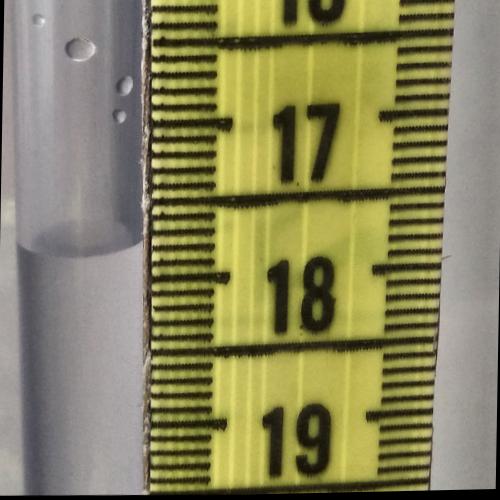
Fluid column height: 17.8 cm